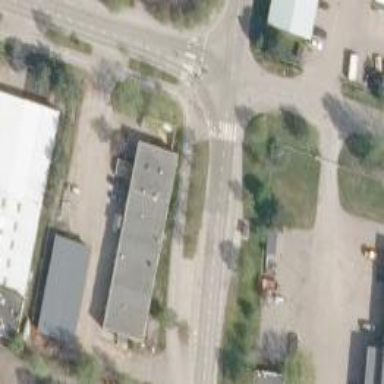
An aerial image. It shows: Asphalt footway with crossing.